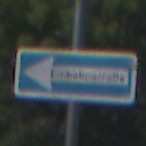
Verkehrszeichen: EinbahnstrasseLinksweisend
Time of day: Midday
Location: Outdoor (Nature)
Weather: Clear
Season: NotSpecified
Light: Natural